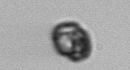
Label: Dinophyceae